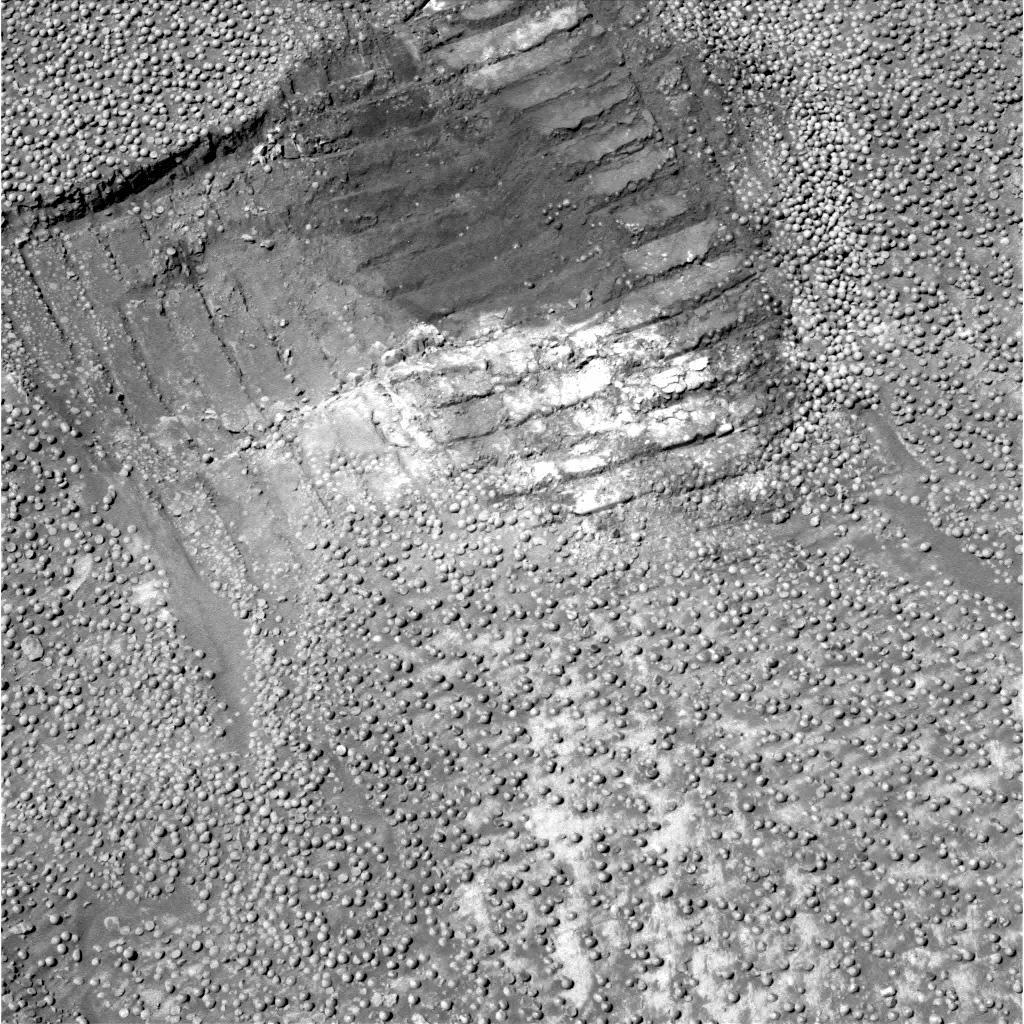
Terrain classes present: Bedrock, Gravel / Sand / Soil, Track